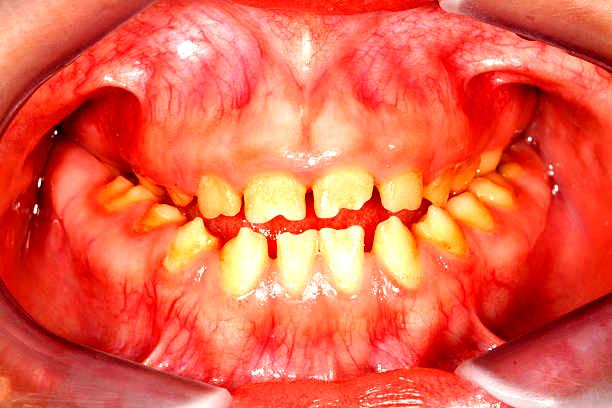
Condition: Gingivitis